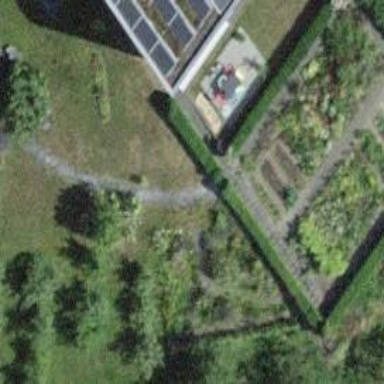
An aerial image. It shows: Hedge acting as barrier.